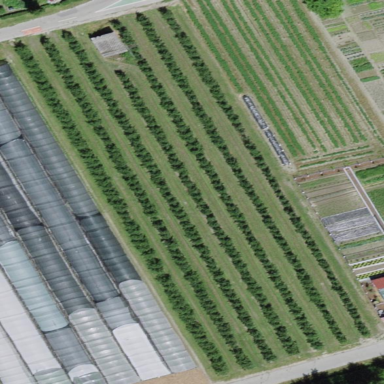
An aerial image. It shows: Orchard.